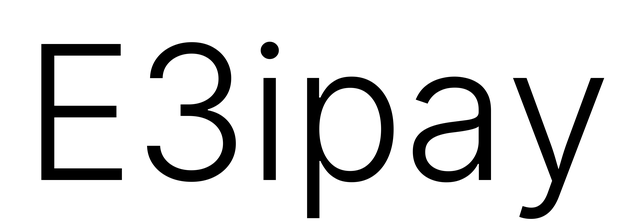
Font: Inter_Light